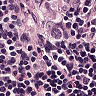
Metastatic tissue present: yes